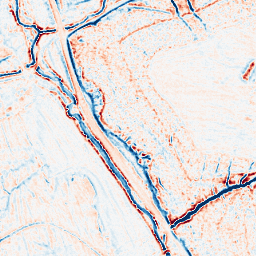
Category: edge_preserving
Decomposition family: bilateral
Decomposition parameters: d: 9
sigma_color: 25
sigma_space: 75
Upsampling method: sinc_blackman
Upsampling parameters: scale: 2
kernel_size: 4
Upsampling scale: 2